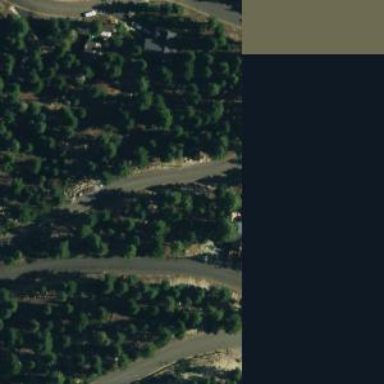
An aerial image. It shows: Evergreen woodland with needle-leaved trees.